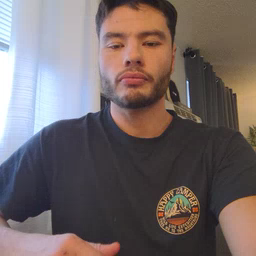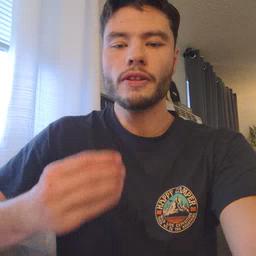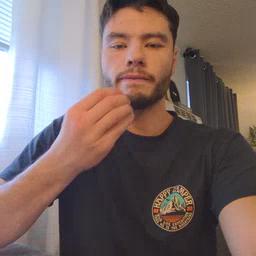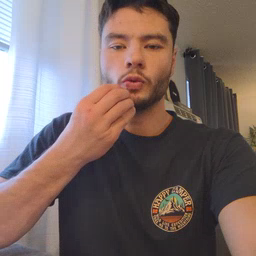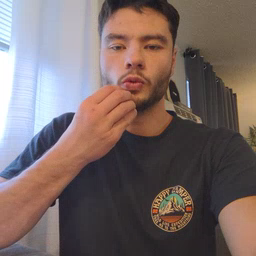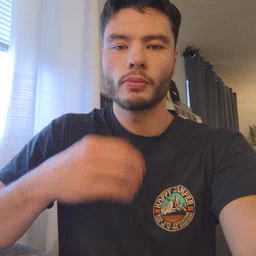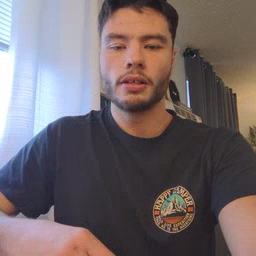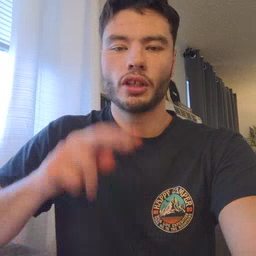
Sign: food